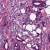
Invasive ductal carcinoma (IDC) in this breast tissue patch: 1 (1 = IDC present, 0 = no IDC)